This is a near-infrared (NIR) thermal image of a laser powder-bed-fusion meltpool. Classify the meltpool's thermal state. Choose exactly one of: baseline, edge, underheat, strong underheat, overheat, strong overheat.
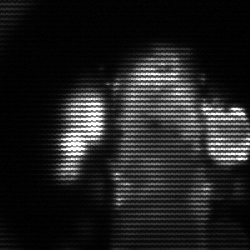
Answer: strong underheat